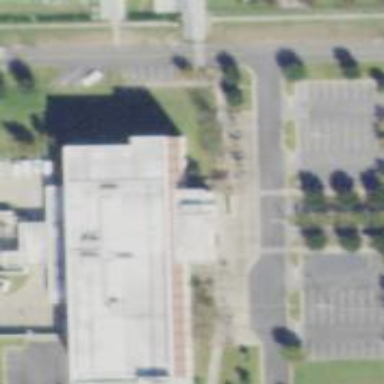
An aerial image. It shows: Government courthouse building.